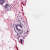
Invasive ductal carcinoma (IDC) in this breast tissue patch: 0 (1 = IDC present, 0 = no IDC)